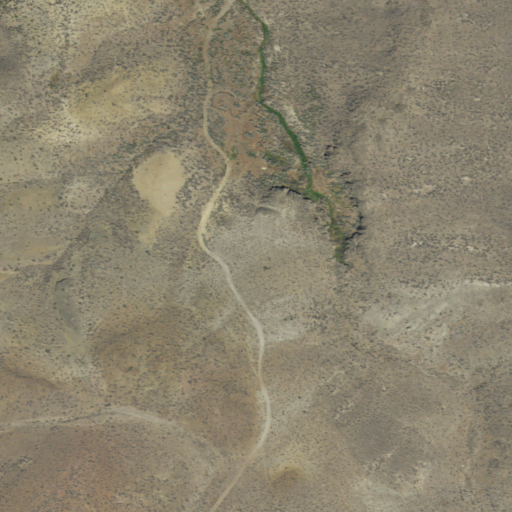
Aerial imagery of gap in Oregon named Wall Rock containing shrub and grassland